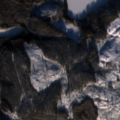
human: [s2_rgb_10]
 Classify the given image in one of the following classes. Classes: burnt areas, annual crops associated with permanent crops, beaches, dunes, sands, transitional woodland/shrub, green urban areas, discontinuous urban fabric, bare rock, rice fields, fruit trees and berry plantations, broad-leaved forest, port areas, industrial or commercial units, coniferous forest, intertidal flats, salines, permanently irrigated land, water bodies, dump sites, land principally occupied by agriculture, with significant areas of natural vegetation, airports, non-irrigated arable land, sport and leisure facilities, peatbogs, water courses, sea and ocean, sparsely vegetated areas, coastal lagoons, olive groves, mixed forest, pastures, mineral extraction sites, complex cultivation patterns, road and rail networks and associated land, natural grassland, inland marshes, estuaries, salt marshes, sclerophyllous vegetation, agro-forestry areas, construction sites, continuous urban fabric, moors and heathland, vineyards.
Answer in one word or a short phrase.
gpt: coniferous forest, mixed forest, transitional woodland/shrub, water bodies